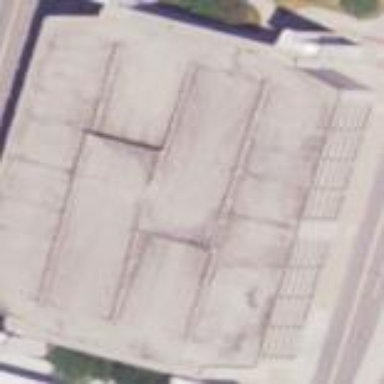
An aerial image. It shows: Commercial multi-storey parking lot with unpaved surface. It includes park and ride facility.